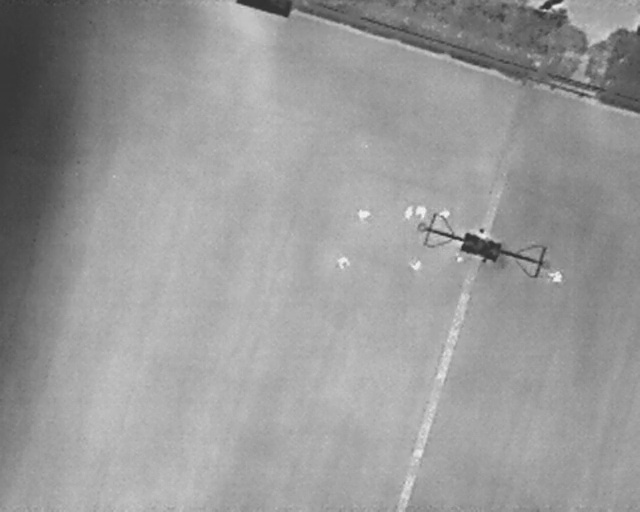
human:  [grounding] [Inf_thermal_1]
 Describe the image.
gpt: In the satellite image, there is  <ref>1 small person </ref> <box>[[68, 40, 70, 42, 2]]</box> located at center,  <ref>5 medium person </ref> <box>[[64, 40, 66, 42, 2], [62, 40, 65, 42, 2], [55, 40, 57, 43, 2], [63, 50, 65, 53, 2], [52, 50, 54, 53, 2]]</box> located at center,  <ref>1 medium person </ref> <box>[[85, 52, 87, 55, 2]]</box> located at right.